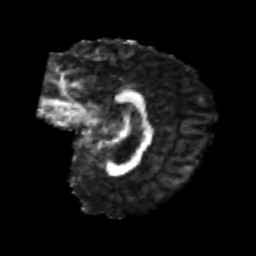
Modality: FA
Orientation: sagittal
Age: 24
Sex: female
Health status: healthy
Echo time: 0.074 s